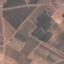
Land use / land cover: PermanentCrop